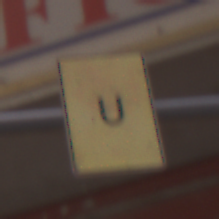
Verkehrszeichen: AnkuendigungOderFortsetzungUmleitungOhnePfeilsymbol
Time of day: MorningAfternoon
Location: Outdoor (Urban)
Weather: Clear
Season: NotSpecified
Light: Natural